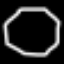
Label: octagon